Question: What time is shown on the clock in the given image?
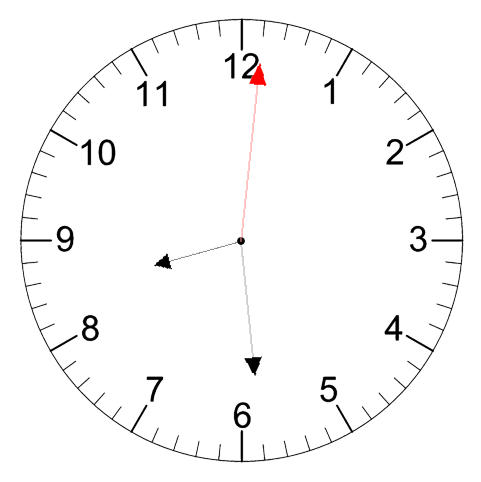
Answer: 08:29:01